Question: I am new to R and am trying to order the facets in my plot by another variable (score).
My data is in long format and sorted by score (range=3-12) but the plots are not sorted by score. Each facet is an id.
Here is what my data looks like:
'''
id age mostlikelyclass impclust weight score
12034 1 Persistent 0 1 3
12034 3 Persistent 1 1 3
12034 5 Persistent 0 1 3
12034 8 Persistent 1 1 3
12034 11 Persistent 1 1 3
12034 16 Persistent 0 1 3
12004 1 Persistent 0 1 4
12004 3 Persistent 1 1 4
12004 5 Persistent 0 1 4
12004 8 Persistent 2 1 4
12004 11 Persistent 1 1 4
12004 16 Persistent 0 1 4
21171 1 Persistent 0 0.99 4
21171 3 Persistent 1 0.99 4
21171 5 Persistent 0 0.99 4
21171 8 Persistent 2 0.99 4
21171 11 Persistent 0 0.99 4
21171 16 Persistent 1 0.99 4
11204 1 Persistent 1 1.00 5
11204 3 Persistent 1 1.00 5
11204 5 Persistent 1 1.00 5
11204 8 Persistent 1 1.00 5
11204 11 Persistent 1 1.00 5
11204 16 Persistent 0 1.00 5
12360 1 Persistent 1 1.00 5
12360 3 Persistent 1 1.00 5
12360 5 Persistent 0 1.00 5
12360 8 Persistent 1 1.00 5
12360 11 Persistent 1 1.00 5
12360 16 Persistent 1 1.00 5
28654 1 Persistent 0 0.99 5
28654 3 Persistent 2 0.99 5
28654 5 Persistent 0 0.99 5
28654 8 Persistent 2 0.99 5
28654 11 Persistent 0 0.99 5
28654 16 Persistent 1 0.99 5
'''
I created scoreorder, which has unique scores with the hope that I can order id by levels of the score but the line after turns all my ids to NAs.
'''
scoreorder=unique(persistent$score)
persistent$id=factor(persistent$id, levels=scoreorder)
'''
Here is my plotting code that gives id facets not ordered by score.
'''
ggplot(persistent, aes(x = age, y=impclust, group=id )) +
geom_line()+ facet_wrap(~id)+
ggtitle("Most likely LLCA=Persistent") + xlab("Age")+ theme(axis.text.x =
element_text(angle = 90, hjust = 1))+
ylab("Cluster")+theme(strip.text = element_text(size=1, lineheight=0.01))
'''
Which produces the following plot:

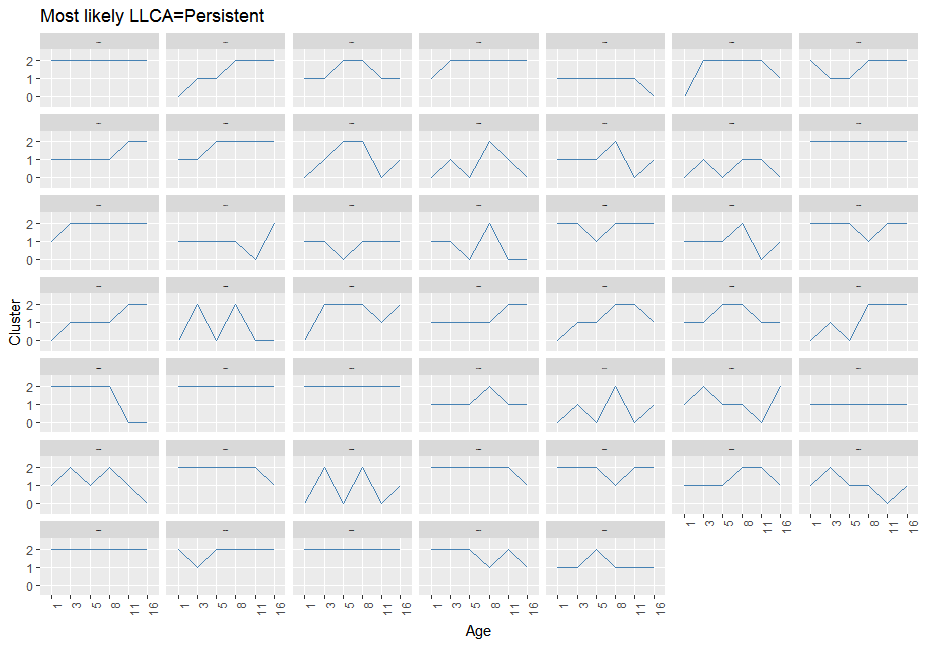
Answer: To prevent the order from you data.frame you can set in the call to 'factor' the argument 'level' to 'unique(df$id)', since unique does not change the order of the original appearance in the provided vector. The levels need to be contained in the vector you want to transform into a factor. This was not the case in your code and because of this you got the 'NA''s.
'''
ggplot(df, aes(x = age, y=impclust, color=factor(score))) +
geom_line()+ facet_wrap(~factor(df$id, levels = unique(df$id)))
'''
<URL>